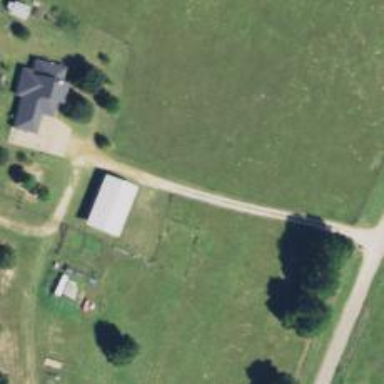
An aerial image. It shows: Driveway leading to service road.